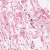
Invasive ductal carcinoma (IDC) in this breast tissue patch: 0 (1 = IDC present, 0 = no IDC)